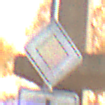
Verkehrszeichen: Vorfahrtsstrasse
Zusatzzeichen unten: VerlaufVorfahrtsstrasse3
Umgebung: Roofed, Suburban
Tageszeit: SunriseSunset
Wetter: Clear
Licht: Natural
Jahreszeit: NotSpecified
Kontrast: MediumContrast